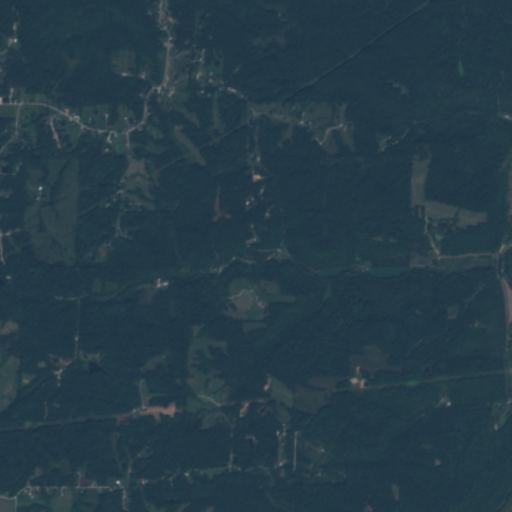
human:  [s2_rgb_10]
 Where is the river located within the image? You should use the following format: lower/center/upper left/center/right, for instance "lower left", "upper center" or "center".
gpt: The river is located in the upper of the image.
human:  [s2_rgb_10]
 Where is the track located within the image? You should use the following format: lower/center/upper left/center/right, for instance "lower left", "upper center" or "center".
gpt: There is no track in the image.